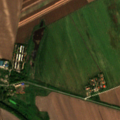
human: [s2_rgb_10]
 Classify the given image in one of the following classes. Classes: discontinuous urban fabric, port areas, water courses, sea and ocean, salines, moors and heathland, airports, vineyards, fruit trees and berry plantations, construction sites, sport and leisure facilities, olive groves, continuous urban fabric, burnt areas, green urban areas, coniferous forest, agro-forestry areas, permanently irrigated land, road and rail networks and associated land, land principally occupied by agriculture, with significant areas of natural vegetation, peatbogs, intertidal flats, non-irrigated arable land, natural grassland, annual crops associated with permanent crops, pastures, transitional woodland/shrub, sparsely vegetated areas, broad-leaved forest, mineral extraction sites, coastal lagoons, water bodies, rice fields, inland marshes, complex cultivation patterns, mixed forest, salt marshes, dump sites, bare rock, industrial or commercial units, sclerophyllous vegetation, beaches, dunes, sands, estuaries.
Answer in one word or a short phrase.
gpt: non-irrigated arable land, complex cultivation patterns, inland marshes